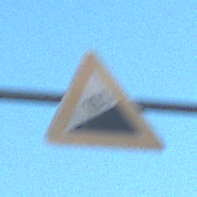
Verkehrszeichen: Steigung10
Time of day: SunriseSunset
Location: Outdoor (Nature)
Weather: PartlyCloudy
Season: NotSpecified
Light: Natural